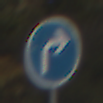
Verkehrszeichen: VorgeschriebeneFahrtrichtungRechts
Umgebung: Outdoor, RoadRail
Tageszeit: MorningAfternoon
Wetter: PartlyCloudy
Licht: Natural
Jahreszeit: NotSpecified
Kontrast: HighContrast